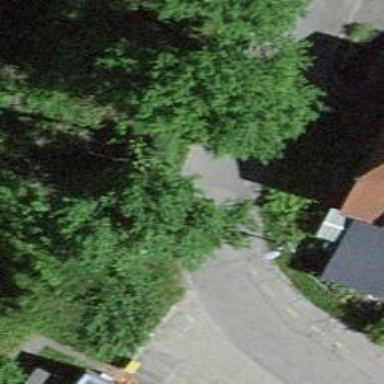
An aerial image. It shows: Asphalt road in residential area.